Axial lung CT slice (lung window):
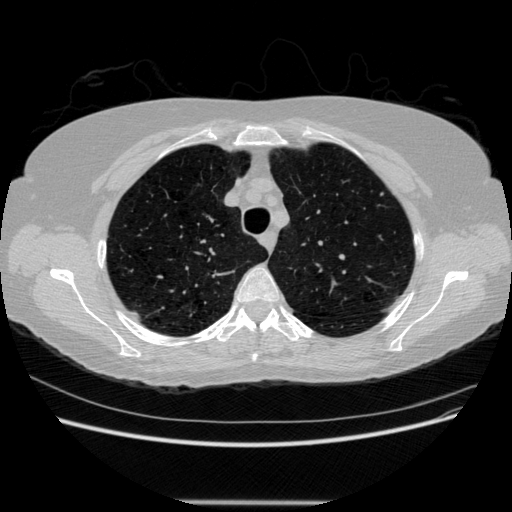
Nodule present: no